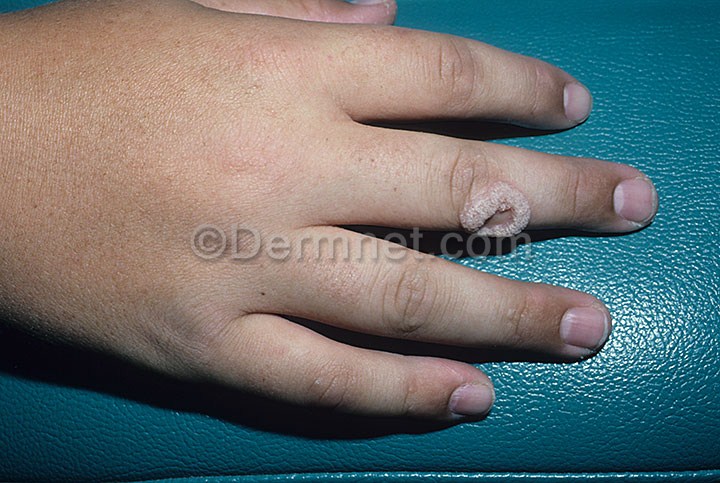
Disease: Warts Molluscum and other Viral Infections